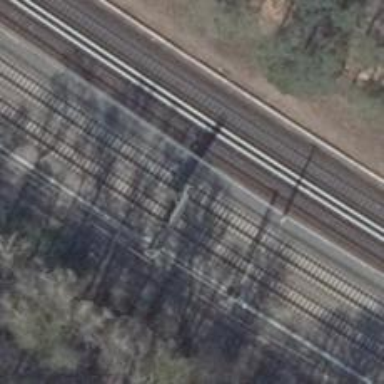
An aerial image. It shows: Railway signal.